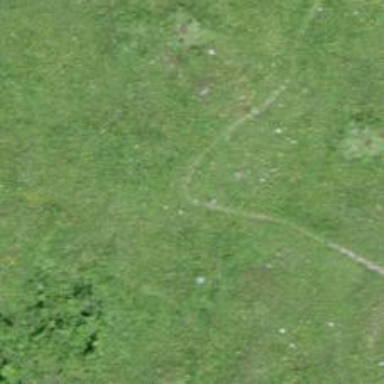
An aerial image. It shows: Grassy path.